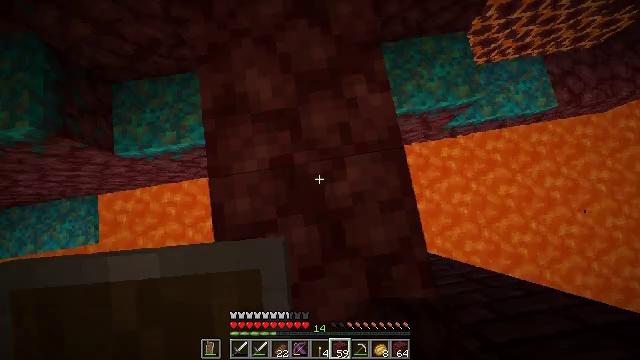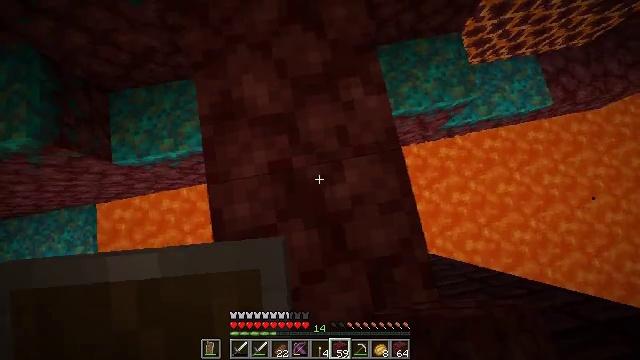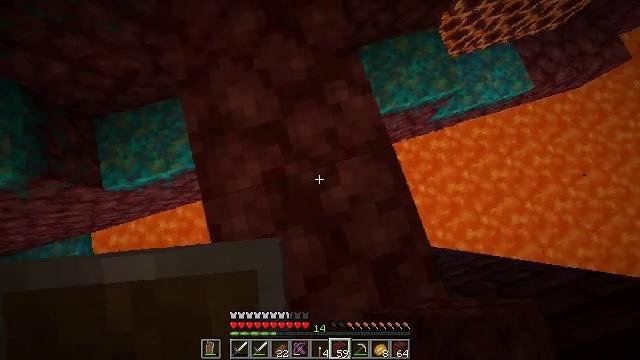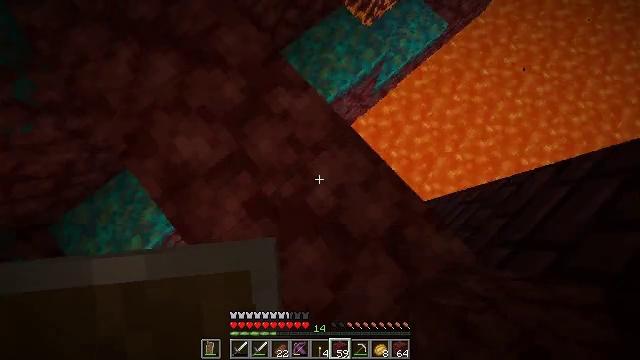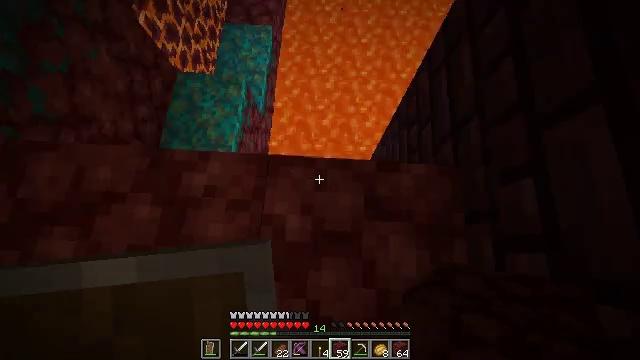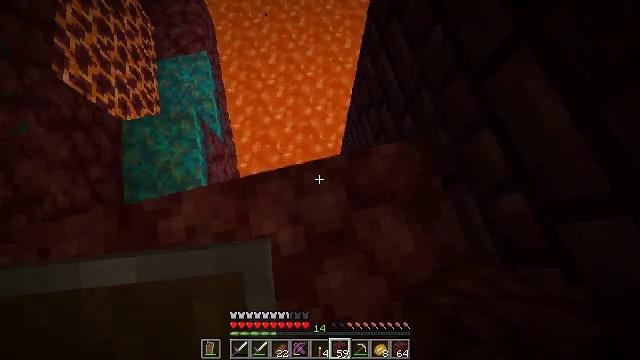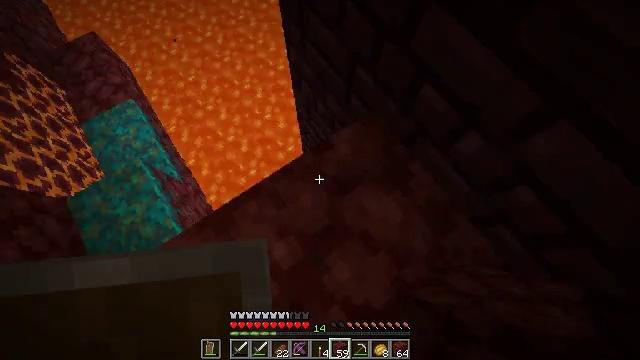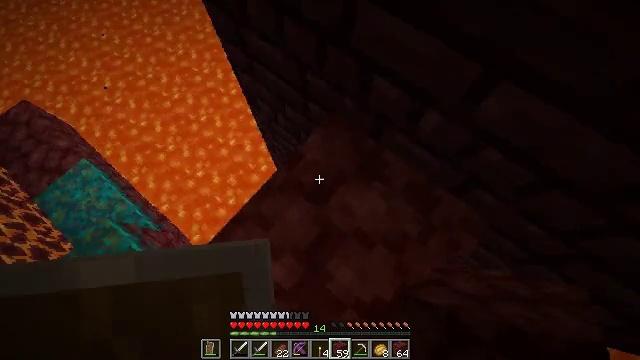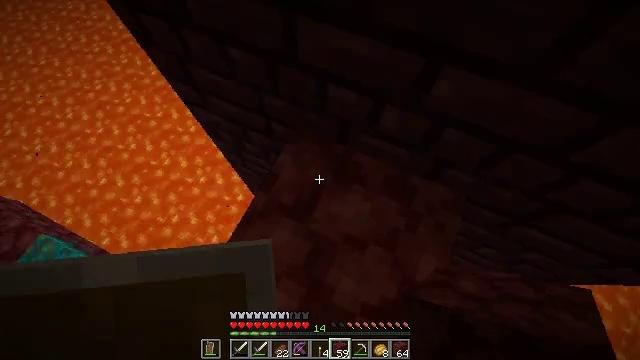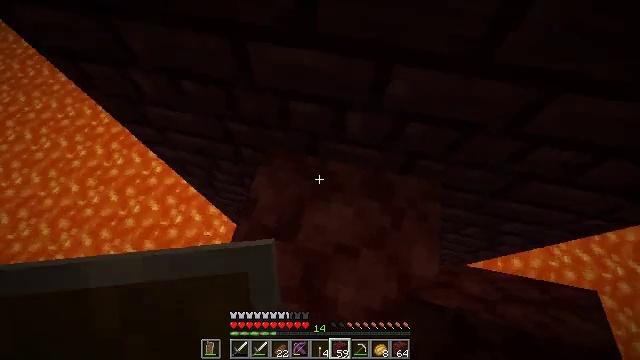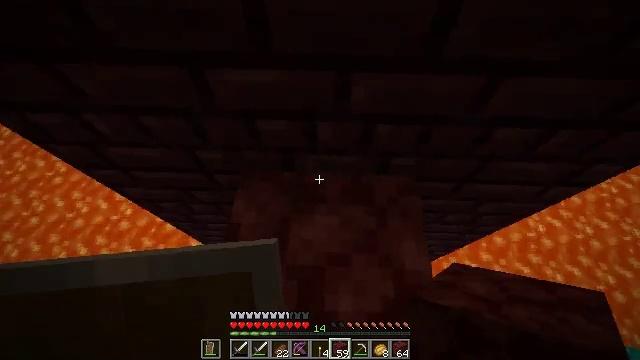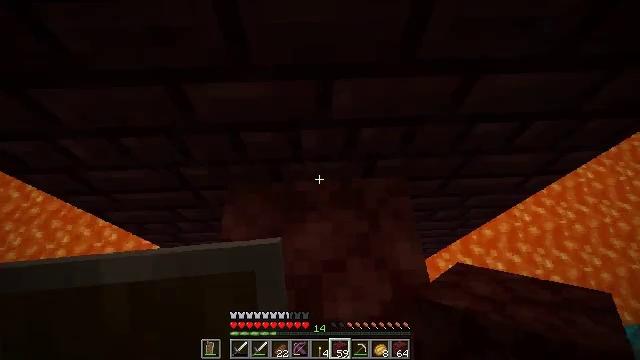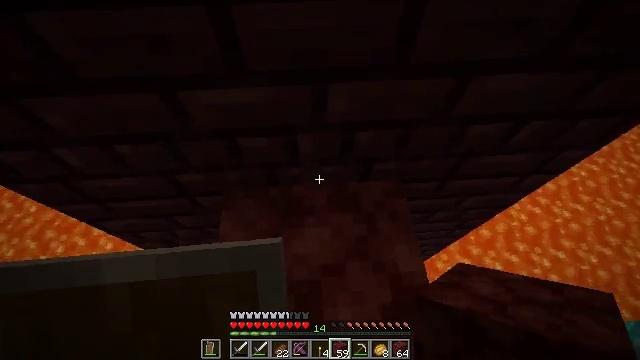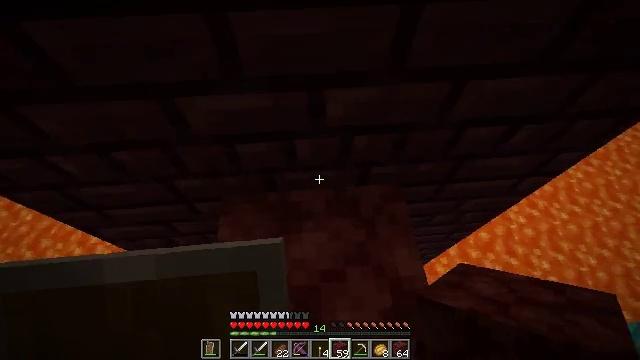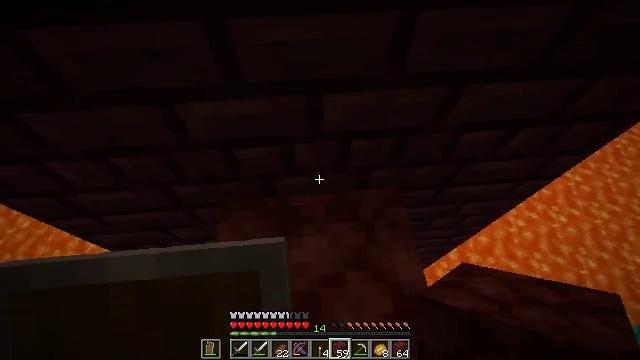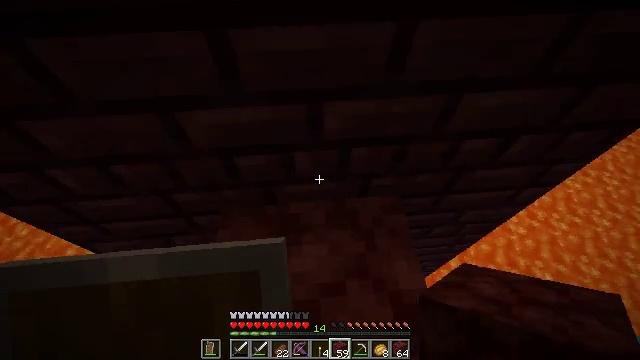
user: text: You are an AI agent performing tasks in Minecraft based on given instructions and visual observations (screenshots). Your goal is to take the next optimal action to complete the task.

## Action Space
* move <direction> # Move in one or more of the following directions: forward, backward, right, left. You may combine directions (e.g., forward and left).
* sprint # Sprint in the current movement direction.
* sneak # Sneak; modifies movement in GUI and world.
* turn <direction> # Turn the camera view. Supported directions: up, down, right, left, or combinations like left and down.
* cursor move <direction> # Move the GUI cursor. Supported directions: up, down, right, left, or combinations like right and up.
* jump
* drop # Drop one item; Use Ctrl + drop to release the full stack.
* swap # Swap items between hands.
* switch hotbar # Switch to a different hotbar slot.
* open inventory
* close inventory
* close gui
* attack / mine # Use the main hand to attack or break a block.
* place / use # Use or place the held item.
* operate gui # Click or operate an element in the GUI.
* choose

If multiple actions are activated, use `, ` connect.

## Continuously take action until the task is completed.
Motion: motion action
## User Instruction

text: Collect nether bricks for building.
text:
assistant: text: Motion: sneak, turn right
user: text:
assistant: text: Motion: sneak, turn right and up
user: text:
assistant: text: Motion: sneak, turn right
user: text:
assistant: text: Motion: sneak, turn right and up
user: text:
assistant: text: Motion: sneak, turn right
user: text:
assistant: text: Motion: sneak, turn right
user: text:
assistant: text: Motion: sneak, turn right and up
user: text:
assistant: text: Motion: sneak, turn right and up
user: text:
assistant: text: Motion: sneak, turn right and up
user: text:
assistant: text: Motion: sneak, turn right and up
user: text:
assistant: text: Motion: sneak, turn right and up
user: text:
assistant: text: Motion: sneak, turn right
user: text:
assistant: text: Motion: sneak, turn up
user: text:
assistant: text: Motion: sneak, turn up
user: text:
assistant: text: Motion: sneak, turn up
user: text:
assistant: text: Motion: no_op
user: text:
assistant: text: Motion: turn left and up
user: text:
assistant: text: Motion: turn left and up
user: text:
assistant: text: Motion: turn left and up
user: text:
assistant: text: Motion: turn up
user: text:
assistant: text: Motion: no_op
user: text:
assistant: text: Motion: no_op
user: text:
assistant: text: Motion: no_op
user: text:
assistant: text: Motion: no_op
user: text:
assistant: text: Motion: no_op
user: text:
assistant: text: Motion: no_op
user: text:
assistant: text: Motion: turn down
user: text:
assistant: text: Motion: turn right
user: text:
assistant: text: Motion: no_op
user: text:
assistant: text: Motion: no_op